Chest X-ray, PA view. Patient: 27 years old, sex M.
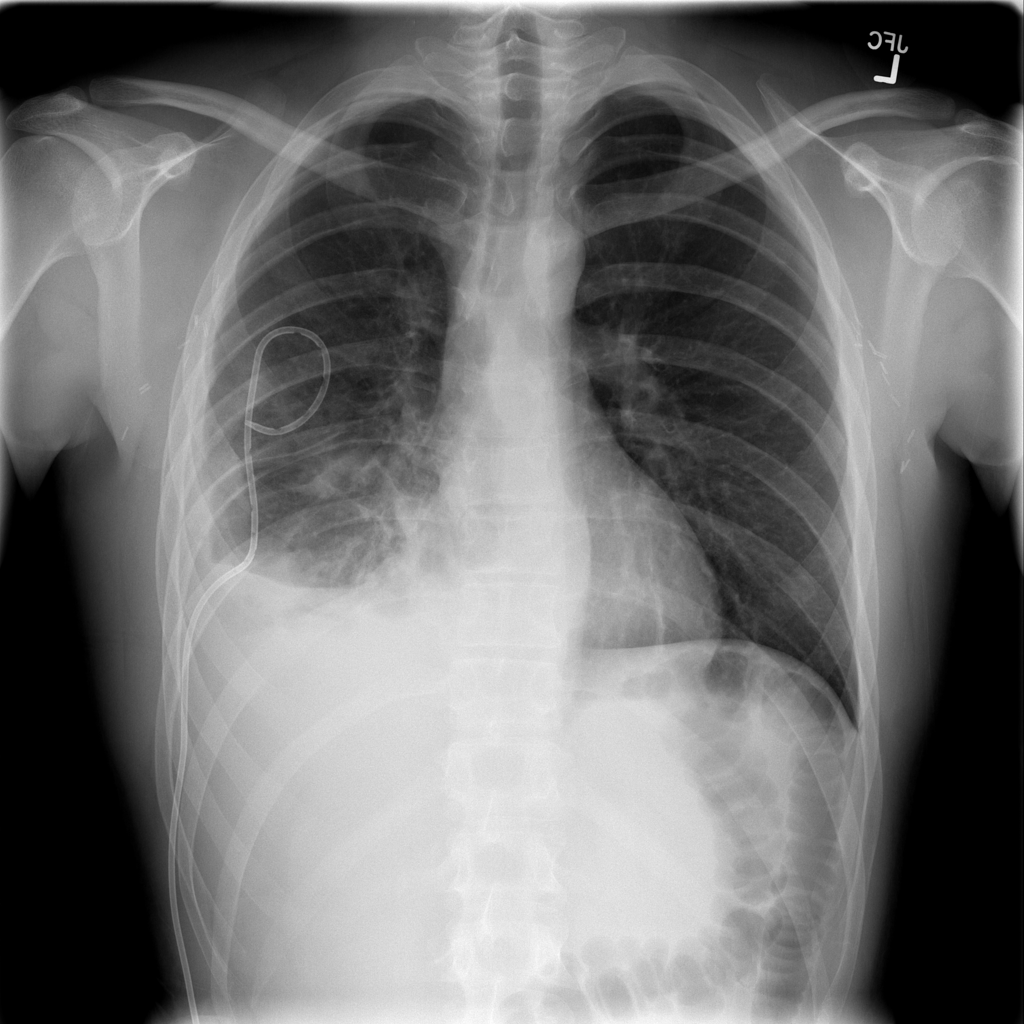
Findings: Effusion